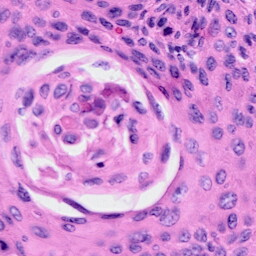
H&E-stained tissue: Cervix